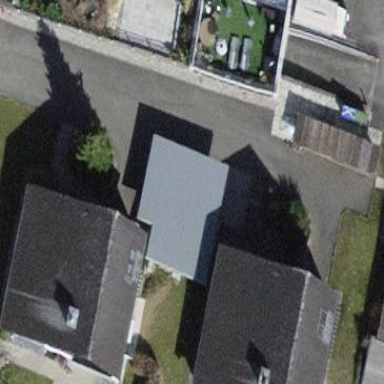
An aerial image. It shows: View of roof of building.